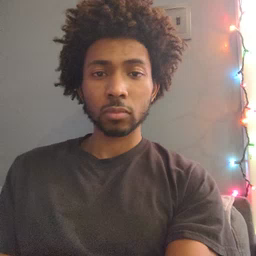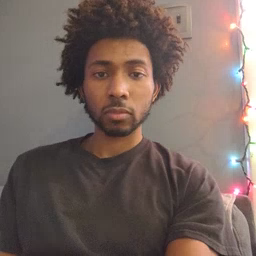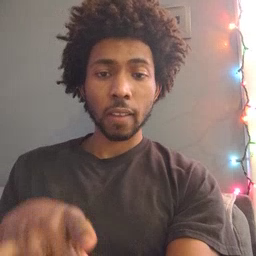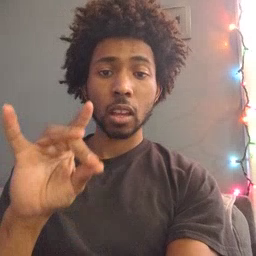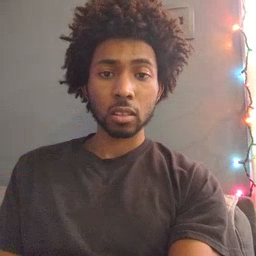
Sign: find